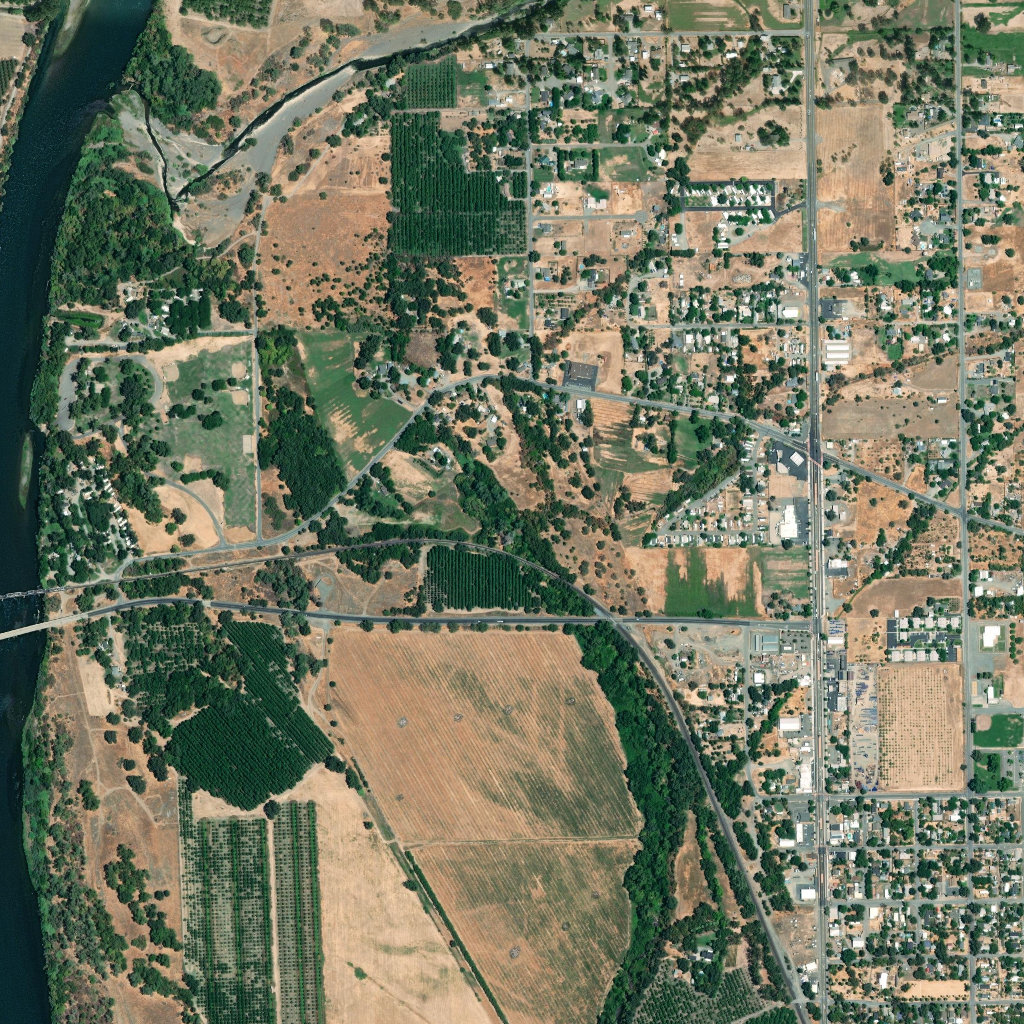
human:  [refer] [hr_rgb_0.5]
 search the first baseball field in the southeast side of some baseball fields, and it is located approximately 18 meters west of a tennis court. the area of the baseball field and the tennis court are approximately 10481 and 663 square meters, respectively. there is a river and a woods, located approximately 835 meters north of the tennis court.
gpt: <box>[[16, 40, 23, 46, 0]]</box>